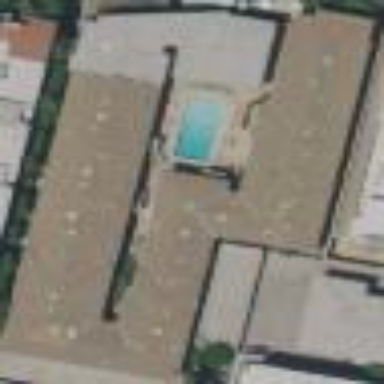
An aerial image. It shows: Image showing building with apartments.